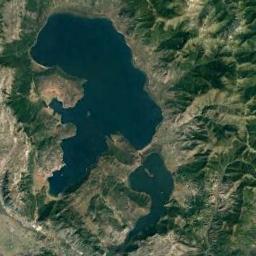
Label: lake